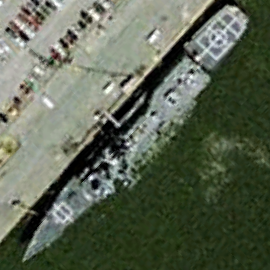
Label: cruiser